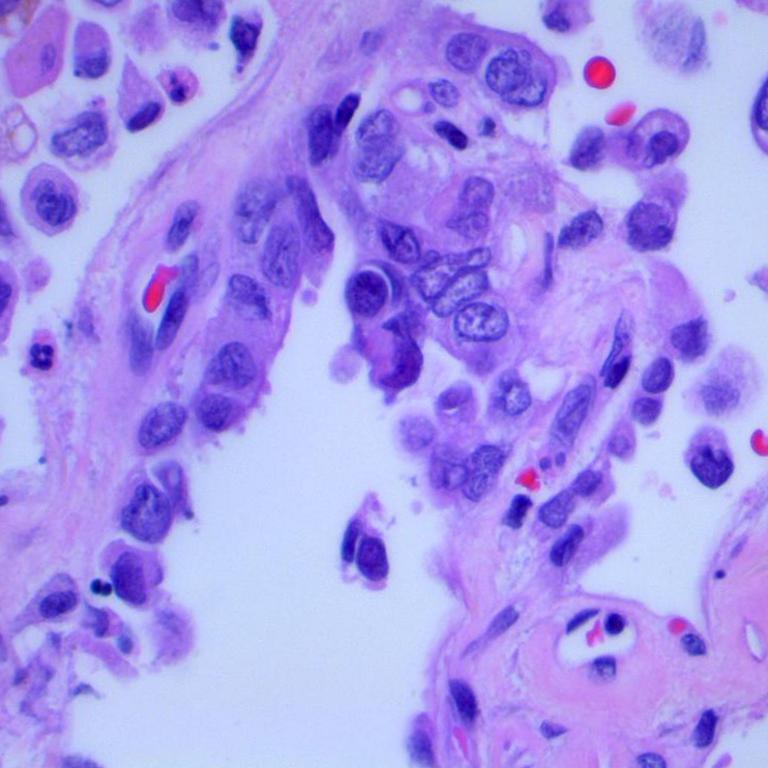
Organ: lung
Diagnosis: adenocarcinomas